Question: I have table with tree structure, columns are 'id', 'category', 'parent_id'

Now I need a copy a node and its child's to a another node, while copying, the category must be same, but with new id and parent_id..
My input will be 'node to copy' & 'destination node to copy'
I have explained the tree structure in the image file..
i need a function to do so..,
'''
Column | Type | Modifiers
-----------+---------+-------------------------------------------------
id | integer | not null default nextval('t1_id_seq'::regclass)
category | text |
parent_id | integer |
Indexes:
"t1_pkey" PRIMARY KEY, btree (id)
Foreign-key constraints:
"fk_t1_1" FOREIGN KEY (parent_id) REFERENCES t1(id)
Referenced by:
TABLE "t1" CONSTRAINT "fk_t1_1" FOREIGN KEY (parent_id) REFERENCES t1(id)
'''
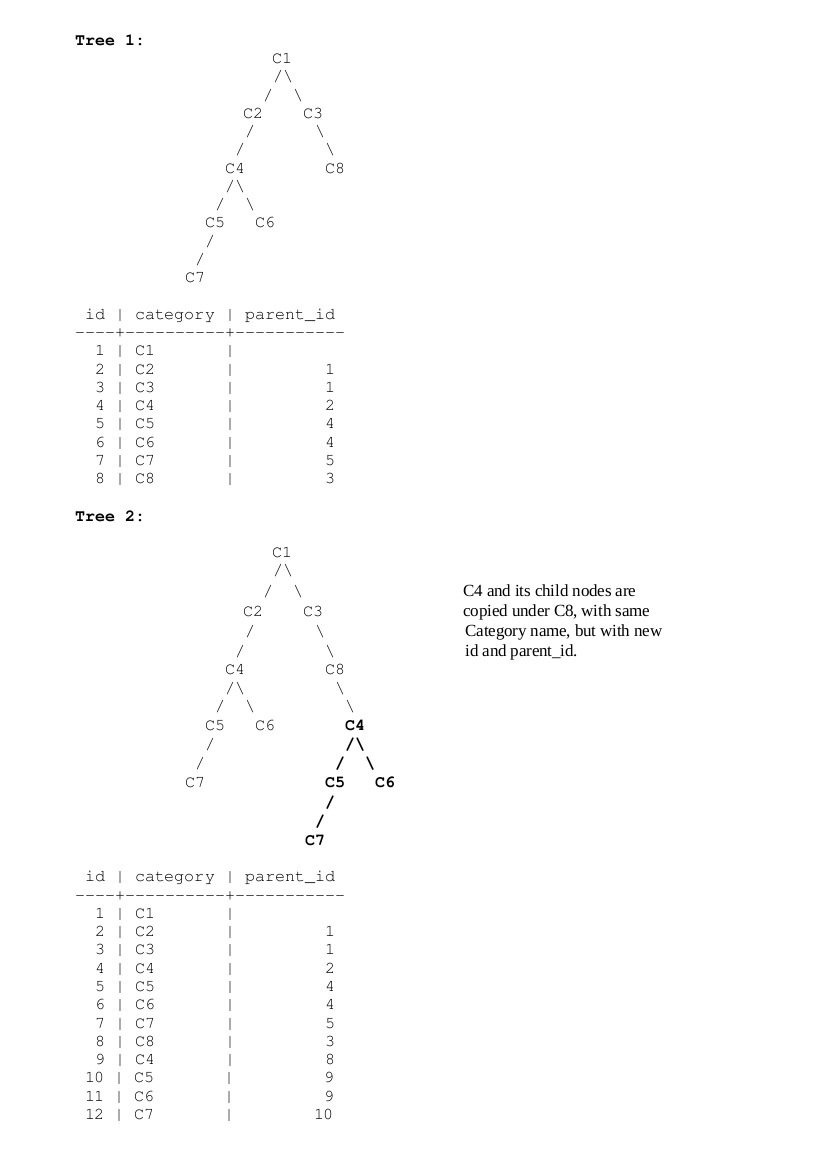
Answer: The following query assigns new IDs to the sub-tree under node 4 (see the 'nextval') and then finds the corresponding new IDs (see the 'LEFT JOIN').
'''
WITH RECURSIVE CTE AS (
SELECT *, nextval('t1_id_seq') new_id FROM t1 WHERE id = 4
UNION ALL
SELECT t1.*, nextval('t1_id_seq') new_id FROM CTE JOIN t1 ON CTE.id = t1.parent_id
)
SELECT C1.new_id, C1.category, C2.new_id new_parent_id
FROM CTE C1 LEFT JOIN CTE C2 ON C1.parent_id = C2.id
'''
Result (on your test data):
'''
new_id category new_parent_id
------ -------- -------------
9 C4
10 C5 9
11 C6 9
12 C7 10
'''
Once you have that, it's easy to insert it back to the table, you just have to be careful to reconnect the sub-tree root with the appropriate parent (8 in this case, see the 'COALESCE(new_parent_id, 8)'):
'''
INSERT INTO t1
SELECT new_id, category, COALESCE(new_parent_id, 8) FROM (
WITH RECURSIVE CTE AS (
SELECT *, nextval('t1_id_seq') new_id FROM t1 WHERE id = 4
UNION ALL
SELECT t1.*, nextval('t1_id_seq') new_id FROM CTE JOIN t1 ON CTE.id = t1.parent_id
)
SELECT C1.new_id, C1.category, C2.new_id new_parent_id
FROM CTE C1 LEFT JOIN CTE C2 ON C1.parent_id = C2.id
) Q1
'''
After that, the table contains the following data:
'''
new_id category new_parent_id
------ -------- -------------
1 C1
2 C2 1
3 C3 1
4 C4 2
5 C5 4
6 C6 4
7 C7 5
8 C8 3
9 C4 8
10 C5 9
11 C6 9
12 C7 10
'''